Current action and preconditions to check: trajectory_clear

Your task: For each precondition in the list above, predict whether it will hold at this action.

Consider the current scene as observed from the mobile robot's camera, and analyze the predicted future states of all dynamic agents (e.g., people, animals, vehicles, or any moving entities) within the NEXT SECOND.

IMPORTANT: Only answer "very likely" if you are absolutely certain—based on strong, clear evidence—that a dynamic agent will violate the precondition in the predicted future state. Do NOT answer "very likely" for unlikely, ambiguous, or low-probability risks.

Ask yourself for each precondition: Is there a high probability, with clear and convincing evidence, that the predicted future states of any dynamic agent will interfere with the predicted future state of the currently executing action within the NEXT SECOND, causing that precondition to fail?

Assess the risk level based on these predictions. Use "likely" or "very likely" if motions create a clear risk of interference.

Use "neutral" or "improbable" if agents are nearby but their predicted paths are clearly diverging or non-conflicting.

Failure Risk Categories: "very improbable", "improbable", "neutral", "likely", "very likely"

Answer Format: Output ONLY the probability_of_failure value from these categories: "very improbable", "improbable", "neutral", "likely", "very likely"

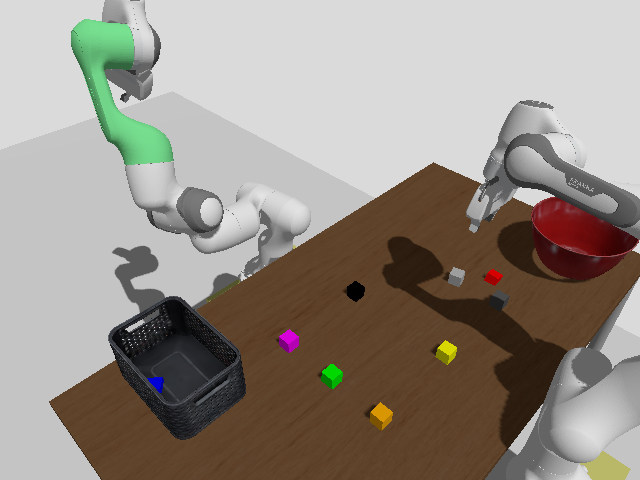

Answer: very improbable